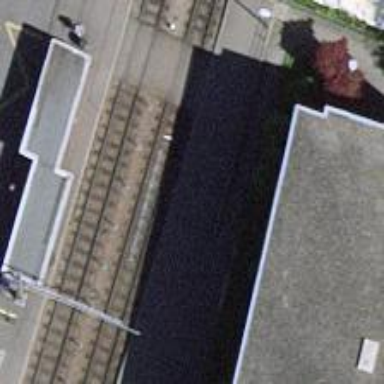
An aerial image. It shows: Tram stop with public transport stop position.